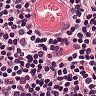
Metastatic tissue present: no